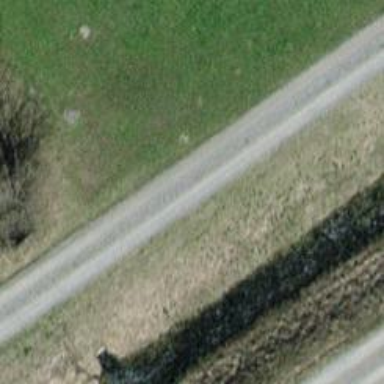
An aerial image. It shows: Unpaved track with grade2 tracktype.